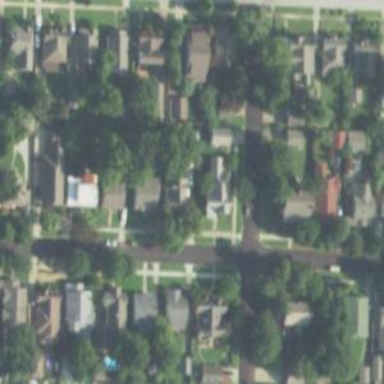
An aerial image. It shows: Residential road with separate sidewalk.